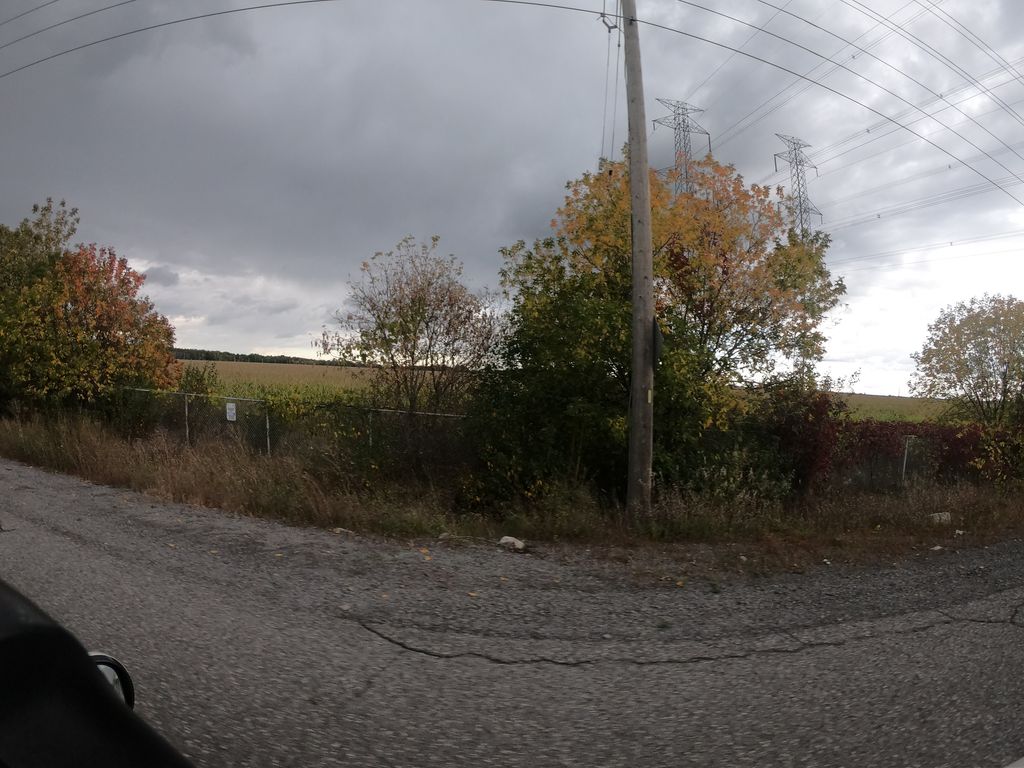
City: ottawa-gatineau